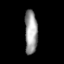
Tissue: lung
Cell type: Epithelial cells
Senescence score: 0.2066
Nuclear area (px): 549
Mean DAPI intensity: 154.246